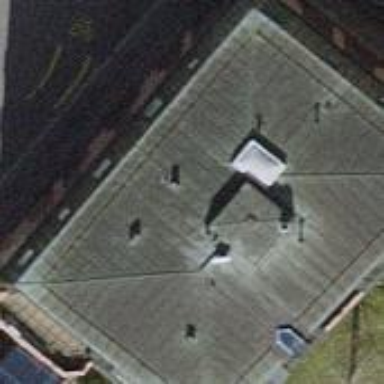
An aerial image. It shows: Apartment building with quadruple saltbox roof shape.